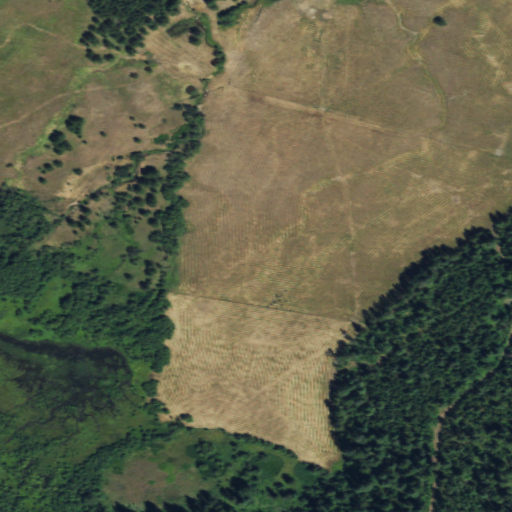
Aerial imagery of plain(s) in Washington named Klein Meadows containing woody wetlands, shrub, evergreen forest, and grassland